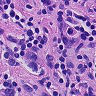
Metastatic tissue present: no